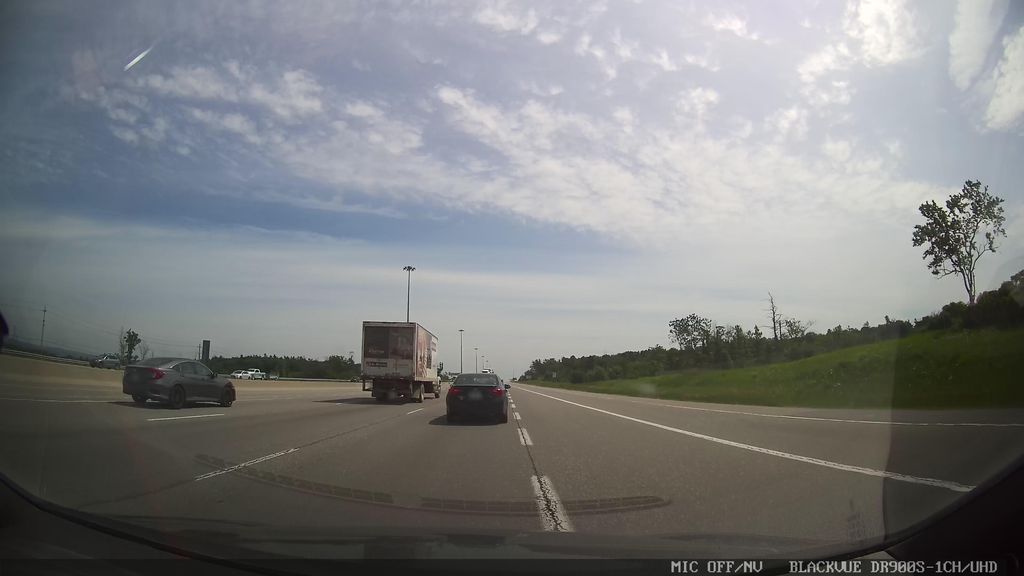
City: ottawa-gatineau